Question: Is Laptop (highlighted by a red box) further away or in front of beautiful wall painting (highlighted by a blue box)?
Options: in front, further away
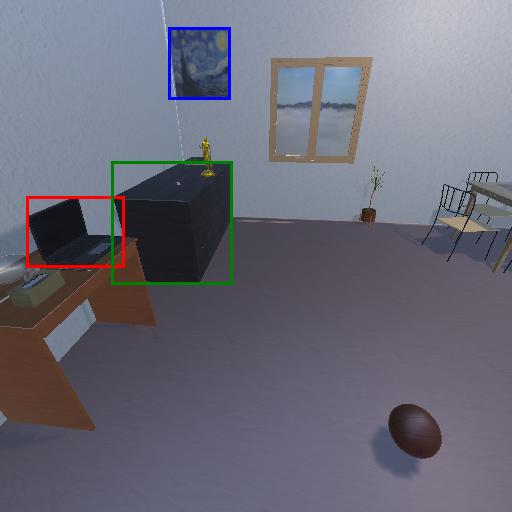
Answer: in front